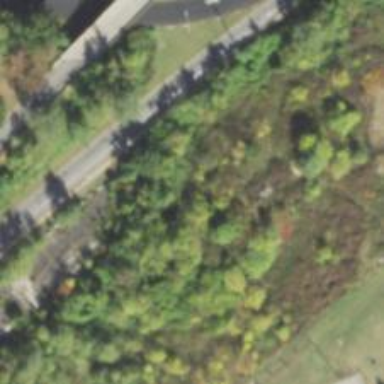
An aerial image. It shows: Abandoned railway.